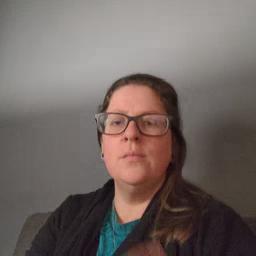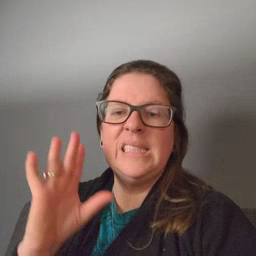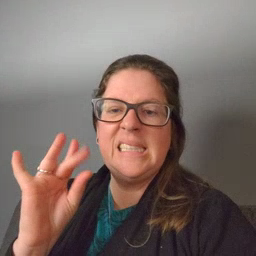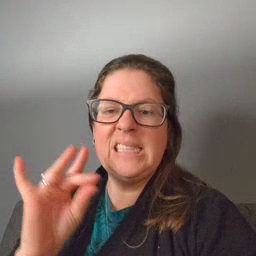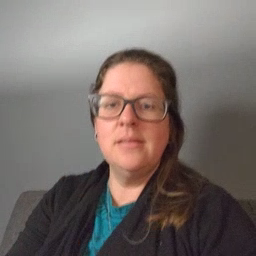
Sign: sticky